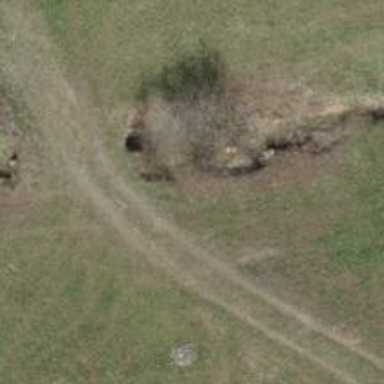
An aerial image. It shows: Culvert tunnel.